Field crop: maize
Growth stage: 2
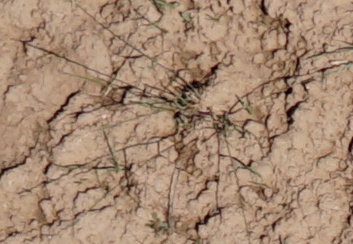
Species: lolium